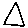
Label: triangle